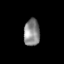
Tissue: skin
Cell type: Epithelial cells
Senescence score: 0.2243
Nuclear area (px): 416
Mean DAPI intensity: 137.945